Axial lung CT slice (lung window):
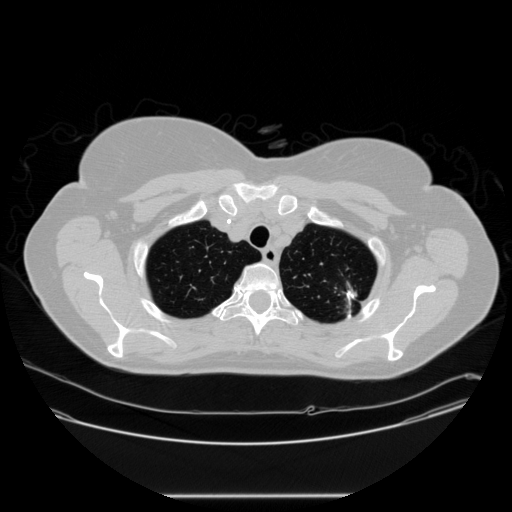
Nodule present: no